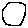
Label: circle